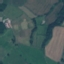
Land use / land cover: Pasture